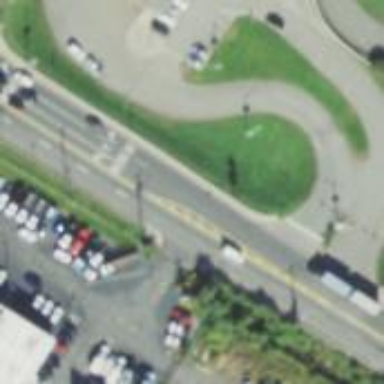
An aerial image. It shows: Unmarked crossing on footway.